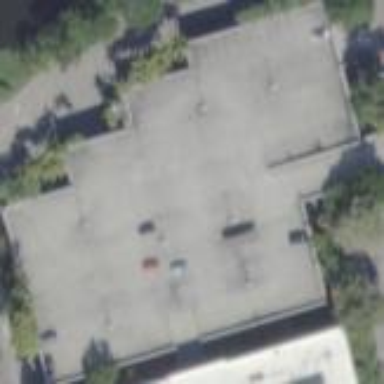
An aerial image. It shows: Multi-storey garage used for parking.